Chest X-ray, PA view. Patient: 63 years old, sex M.
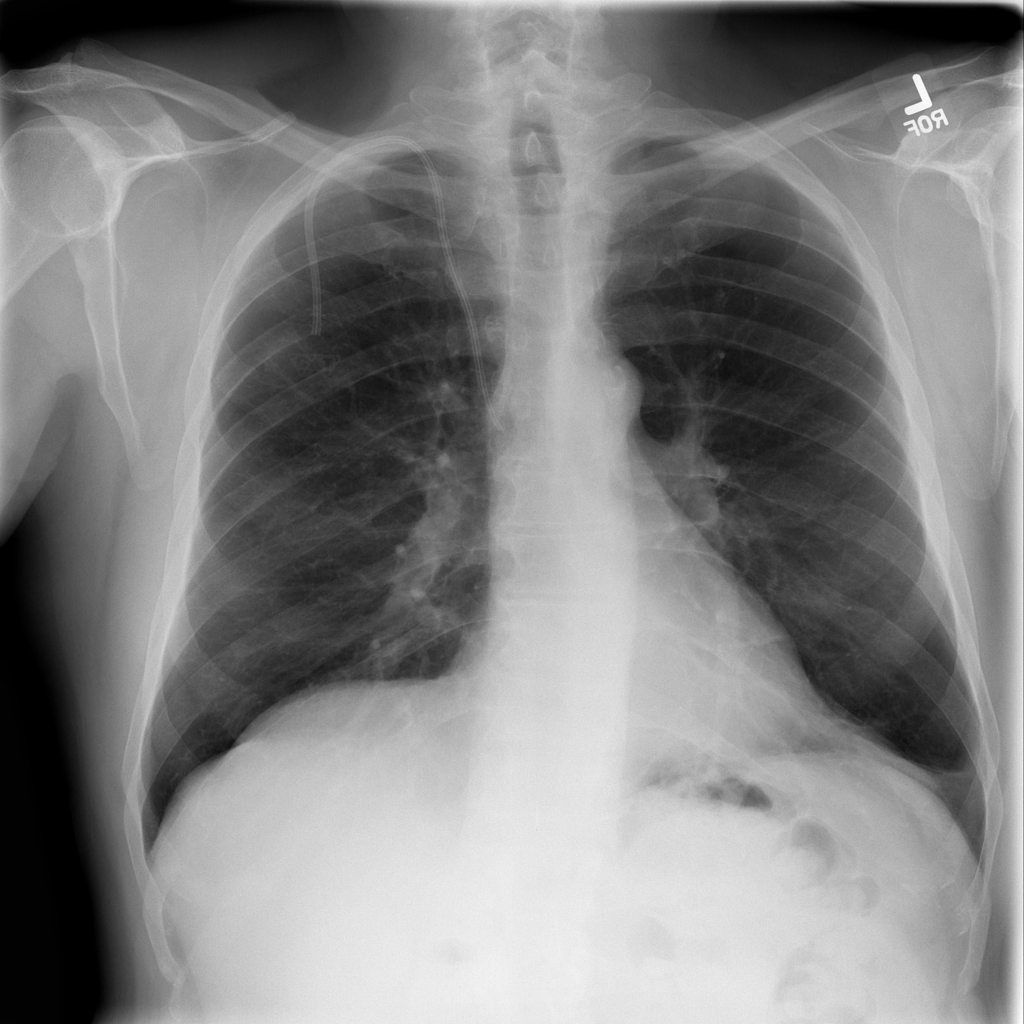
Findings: No Finding